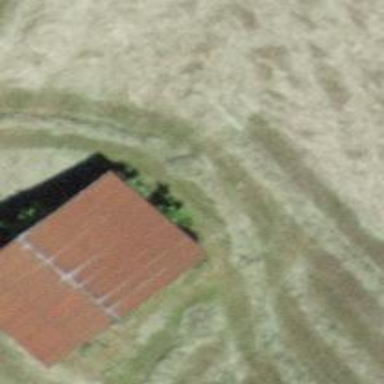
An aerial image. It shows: Rural barn.